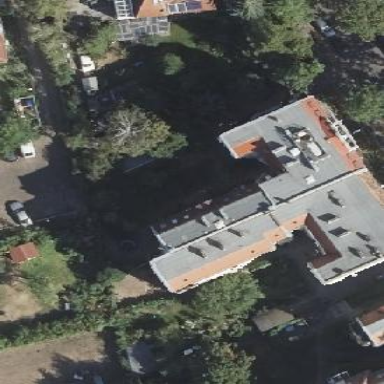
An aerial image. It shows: Skillion-roofed apartment building.